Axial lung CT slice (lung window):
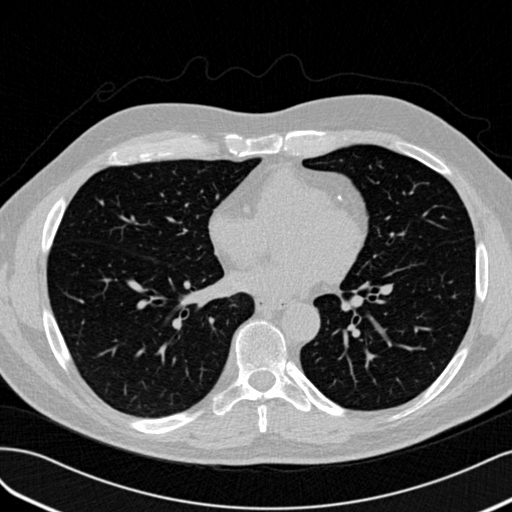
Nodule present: no